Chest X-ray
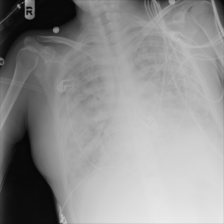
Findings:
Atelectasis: negative
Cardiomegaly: negative
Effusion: negative
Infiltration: positive
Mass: negative
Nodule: negative
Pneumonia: negative
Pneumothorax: negative
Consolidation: negative
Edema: negative
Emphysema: negative
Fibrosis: negative
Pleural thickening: negative
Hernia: negative